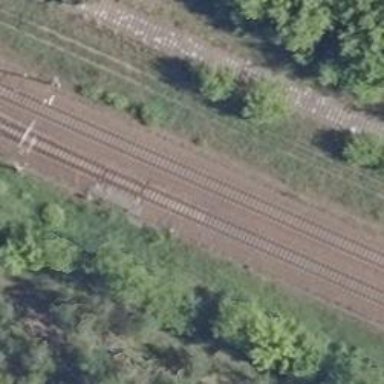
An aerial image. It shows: Railway switch.